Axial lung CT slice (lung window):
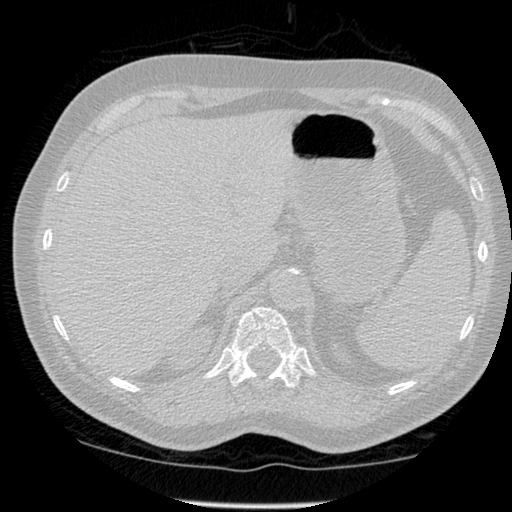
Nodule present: no